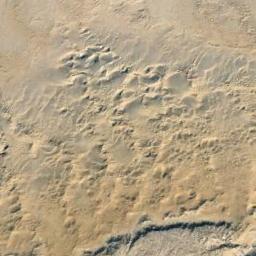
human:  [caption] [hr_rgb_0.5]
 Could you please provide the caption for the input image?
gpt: The yellow desert is next to the bare land .

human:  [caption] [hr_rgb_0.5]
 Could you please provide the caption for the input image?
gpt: The desert has yellow sand and some small dunes .

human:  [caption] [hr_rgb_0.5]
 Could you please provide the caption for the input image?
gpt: This is a light yellow desert with wavy stripes .

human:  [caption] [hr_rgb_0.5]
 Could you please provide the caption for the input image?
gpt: There is a little grain in this desert .

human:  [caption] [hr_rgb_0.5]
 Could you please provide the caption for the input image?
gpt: A yellow desert with many sand dunes .